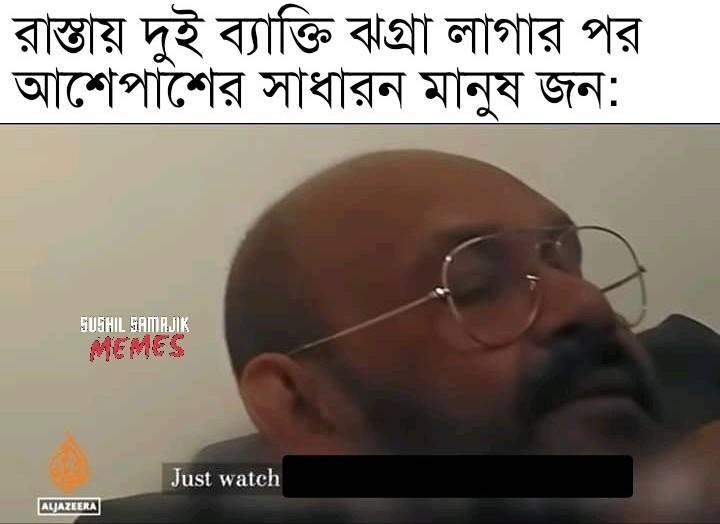
Caption: রাস্তায় দুই ব্যক্তি ঝগ্রা লাগার পর আশেপাশের সাধারন মানুষ জন :       Just watch
Label: non-hate